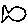
Label: fish